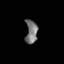
Tissue: skin
Cell type: Epithelial cells
Senescence score: 0.2319
Nuclear area (px): 268
Mean DAPI intensity: 120.179